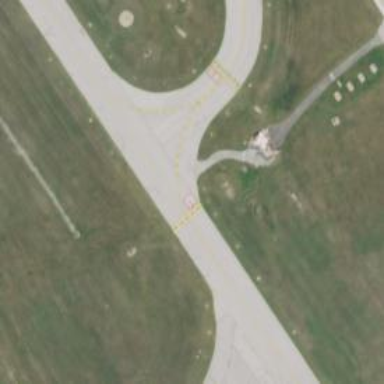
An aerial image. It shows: Image of taxiway at airport.